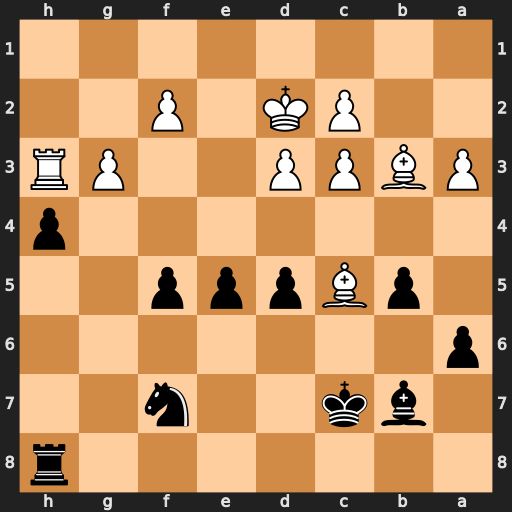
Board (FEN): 7r/1bk2n2/p7/1pBppp2/7p/PBPP2PR/2PK1P2/8
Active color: b
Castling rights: -
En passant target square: -
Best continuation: Ng5 Rxh4 Nf3+ Ke2 Nxh4